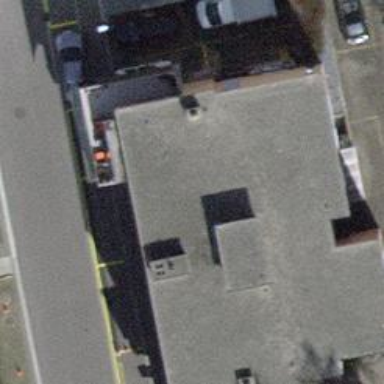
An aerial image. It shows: Restaurant.